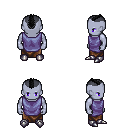
a pixel art fantasy rpg character, male body template, dark elf, purple skin, chain tabard jacket, robe skirt, black short mohawk hairstyle, metal boots, four views (front, back, left, right), 2x2 character sprite sheet, small pixel art, hard edges, no anti-aliasing